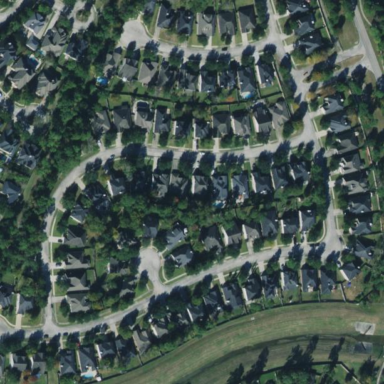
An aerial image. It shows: Residential area within neighborhood.